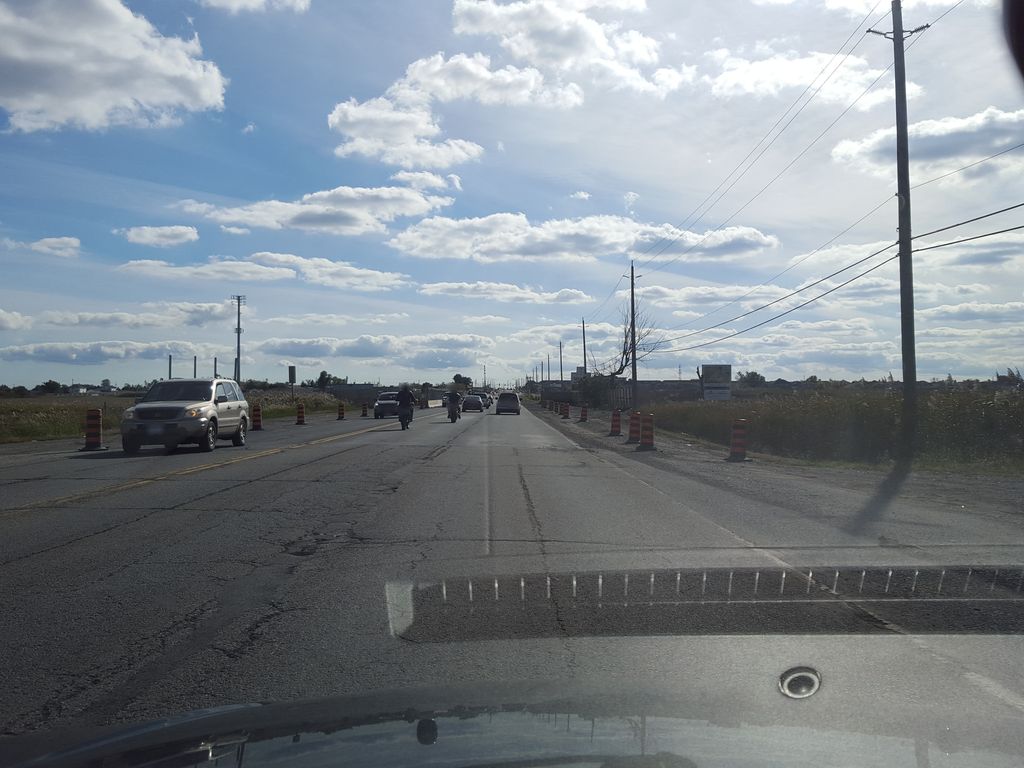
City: hamilton